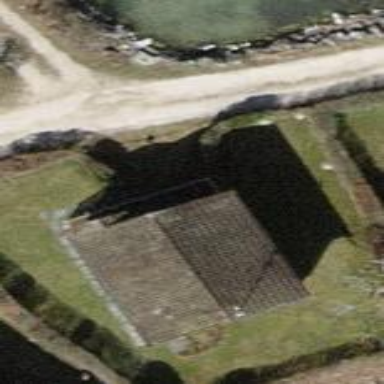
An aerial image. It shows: Simple and straightforward house.